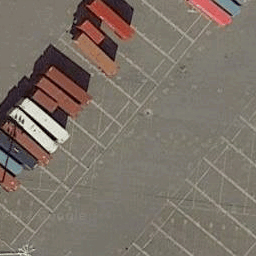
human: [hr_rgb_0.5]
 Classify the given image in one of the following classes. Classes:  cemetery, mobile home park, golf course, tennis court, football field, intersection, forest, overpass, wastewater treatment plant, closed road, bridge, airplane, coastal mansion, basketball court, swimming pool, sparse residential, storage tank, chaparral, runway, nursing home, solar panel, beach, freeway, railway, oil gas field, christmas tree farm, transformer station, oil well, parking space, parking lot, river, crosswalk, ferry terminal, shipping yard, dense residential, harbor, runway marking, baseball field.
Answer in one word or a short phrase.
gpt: shipping yard